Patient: sex M, age 79
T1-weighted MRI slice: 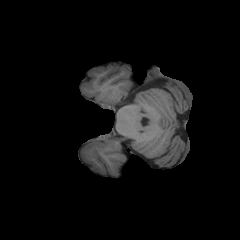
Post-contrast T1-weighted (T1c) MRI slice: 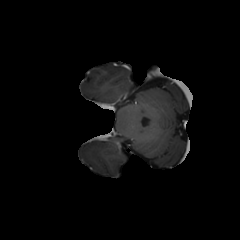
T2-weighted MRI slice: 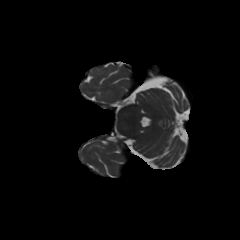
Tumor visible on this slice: no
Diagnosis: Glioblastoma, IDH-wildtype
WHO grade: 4